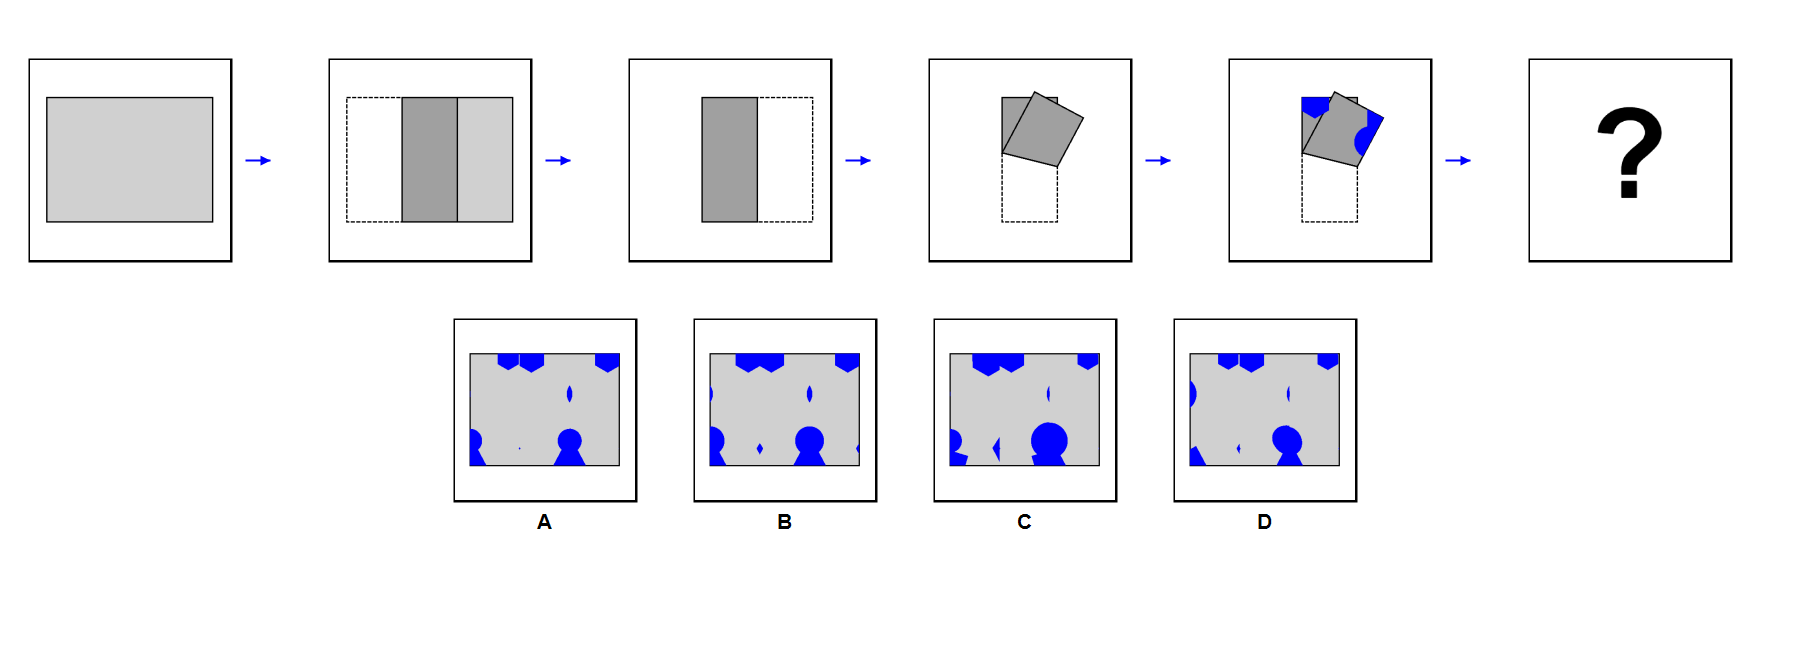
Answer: B